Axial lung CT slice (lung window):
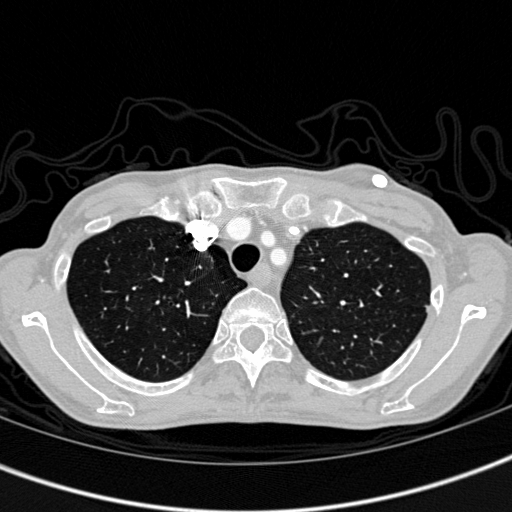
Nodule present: no